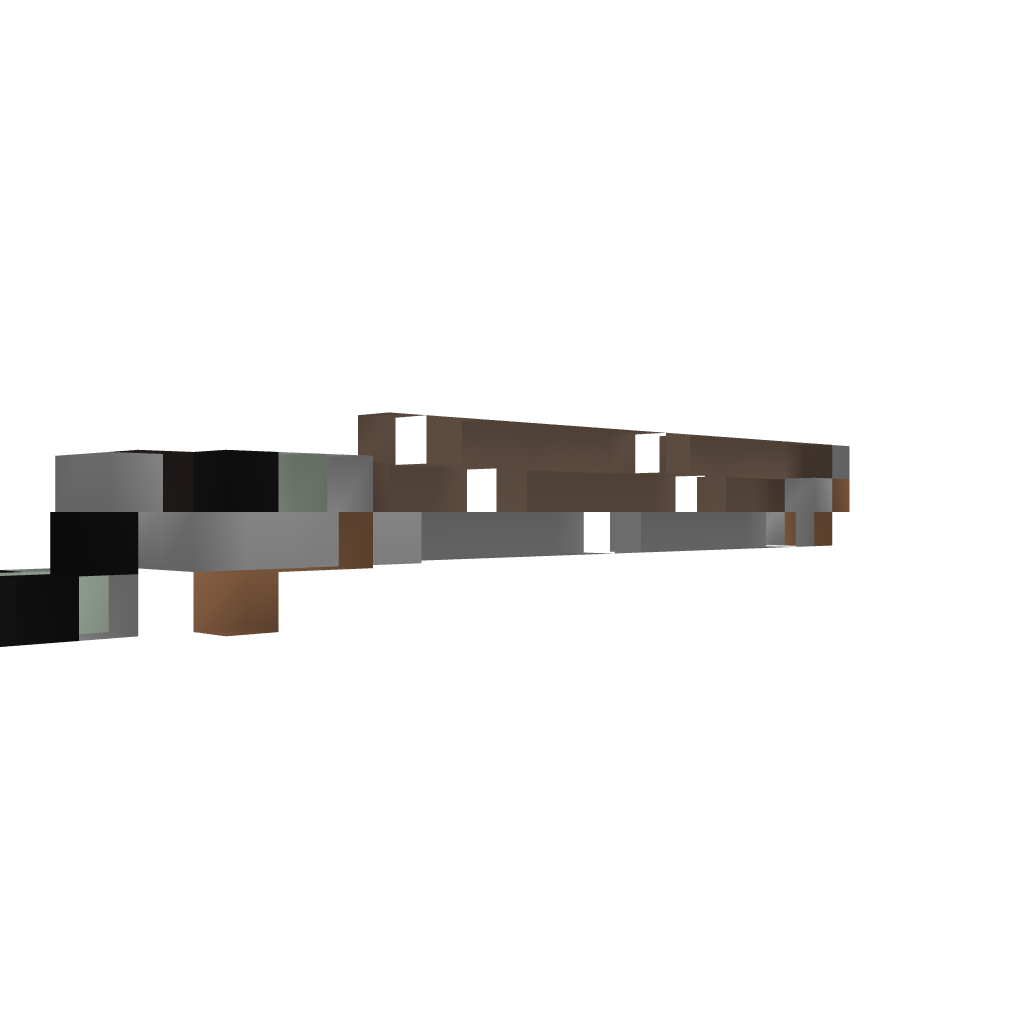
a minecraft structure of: simple row furnaces